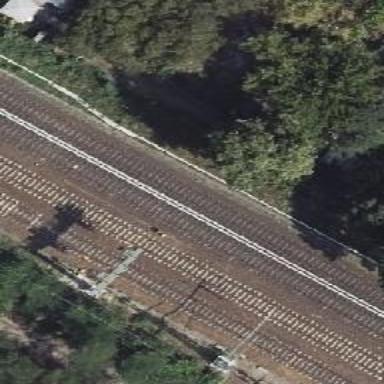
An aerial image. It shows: Railway signal.